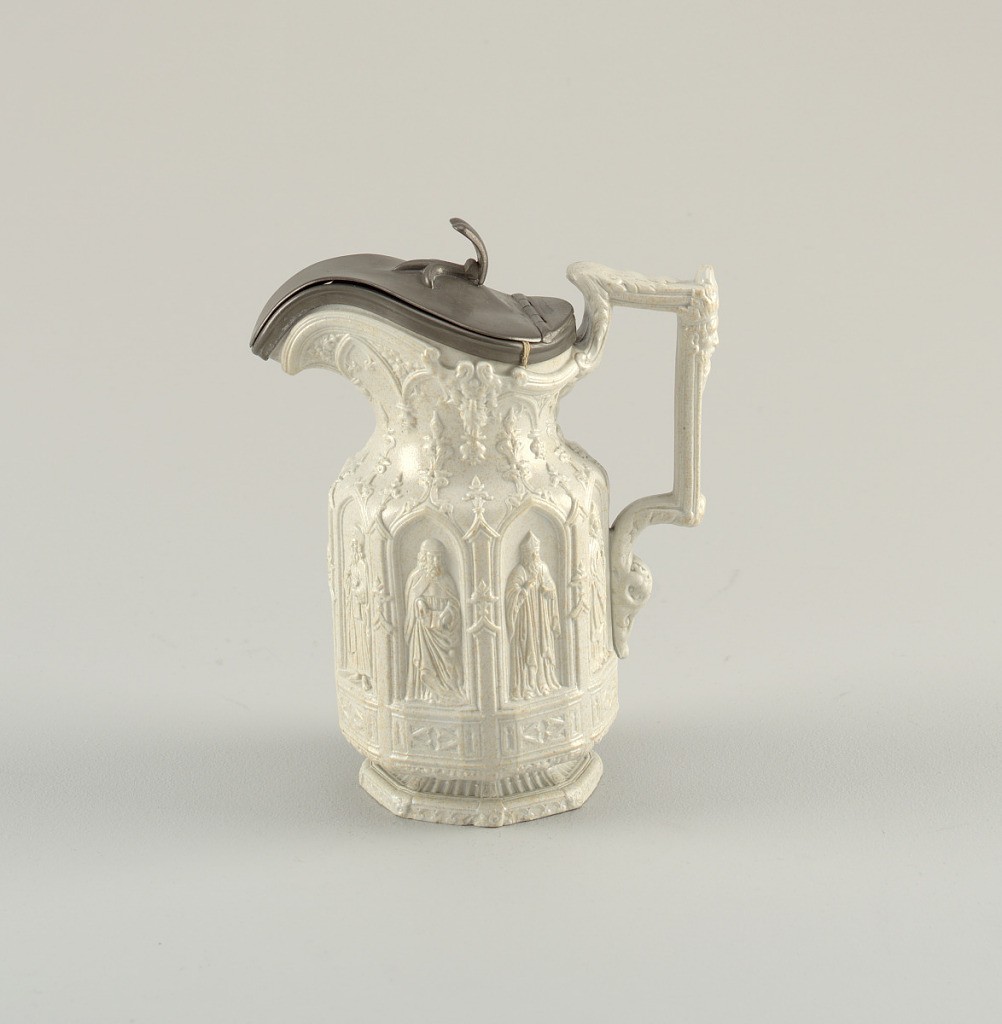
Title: Apostles
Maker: Charles Meigh, English, active 1812 – 1861
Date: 1842
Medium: Glazed stoneware, Britania metal
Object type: Jug with lid
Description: Highly decorative cream jug with detail on the body, spout and handle. The center has panels depicting figures in an outdoor scene. Jug has a hinged metal lid.